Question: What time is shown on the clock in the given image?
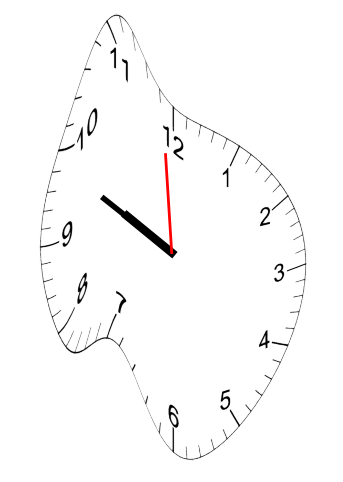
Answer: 09:48:59